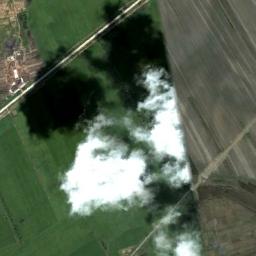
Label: cloud